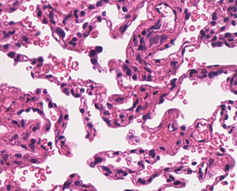
Tumor epithelial tissue: no
Tumor-associated stroma tissue: no
Normal tissue: yes